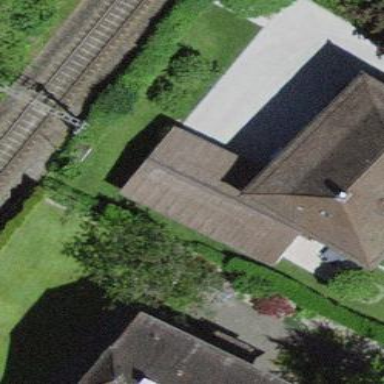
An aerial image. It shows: Garage with gabled roof made of roof tiles.